Interaction volume radius: 5 \u00c5
Interaction volume height: 10 \u00c5
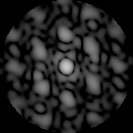
Disorder parameter: 0.5666